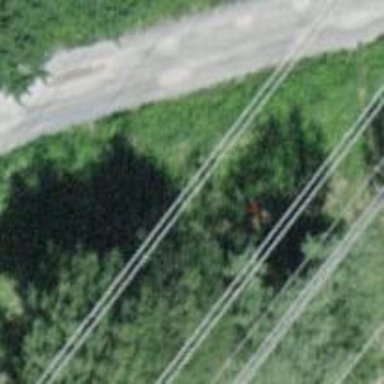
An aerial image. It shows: Pole supporting pipeline marker with roof cover.